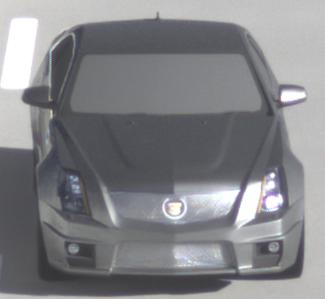
Make: Cadillac
Model: CTS-V
Detailed model: CTS-V (II) Limousine
Model produced from: 2008/11
Model produced until: 2010/12
Doors: 4
Color: gray
Road condition: dry road
Daytime: morning or afternoon
Contrast: high contrast